Question: I'm trying to apply background image (same one) to two div tags:
'''
.abc { background: url('images/autogen.png') no-repeat 0px -133px; width: 256px; height: 256px; };
.def { background: url('images/autogen.png') no-repeat 0px -0px; width: 128px; height: 128px; };
'''
HTML:
'''
<html><head><meta charset="utf8"><link href='main.css' rel='stylesheet' type='text/css'' media='all' /></head><body>
<div class="def">def</div>
<div class="abc">abc</div></body></html>
'''
But only one got displayed, if I put .def definition before the one of .abc, .def got displayed and .abc got no background.

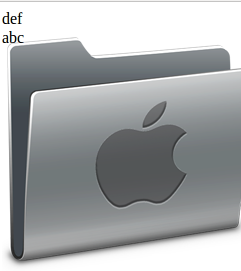
Answer: don't used ';' after in your css
into
'''
.abc {
background: url('images/autogen.png') no-repeat 0px -133px;
width: 256px;
height: 256px;
};
.def { background: url('images/autogen.png') no-repeat 0px -0px;
width: 128px;
height: 128px; };
'''
'''
.abc { background: url('images/autogen.png') no-repeat 0px -133px;
width: 256px;
height: 256px; }
.def { background: url('images/autogen.png') no-repeat 0px -0px;
width: 128px;
height: 128px; }
'''
more info <URL>